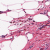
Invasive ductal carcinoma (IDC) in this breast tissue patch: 0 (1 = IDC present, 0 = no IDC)